Interaction volume radius: 5 \u00c5
Interaction volume height: 30 \u00c5
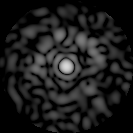
Disorder parameter: 0.7695